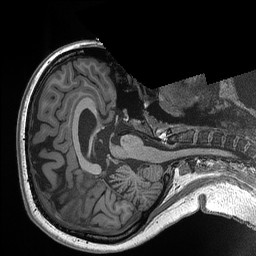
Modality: T1w
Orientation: axial
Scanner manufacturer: siemens
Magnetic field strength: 3 T
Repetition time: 2.3 s
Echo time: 0.00298 s